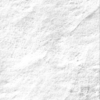
Label: not_dusty